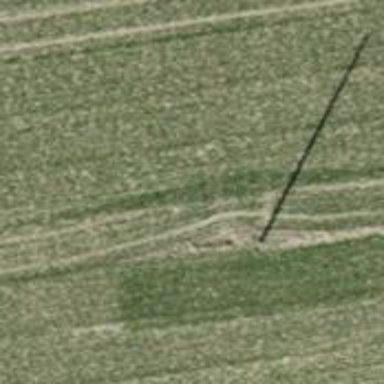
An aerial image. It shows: Power pole.